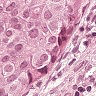
Metastatic tissue present: yes